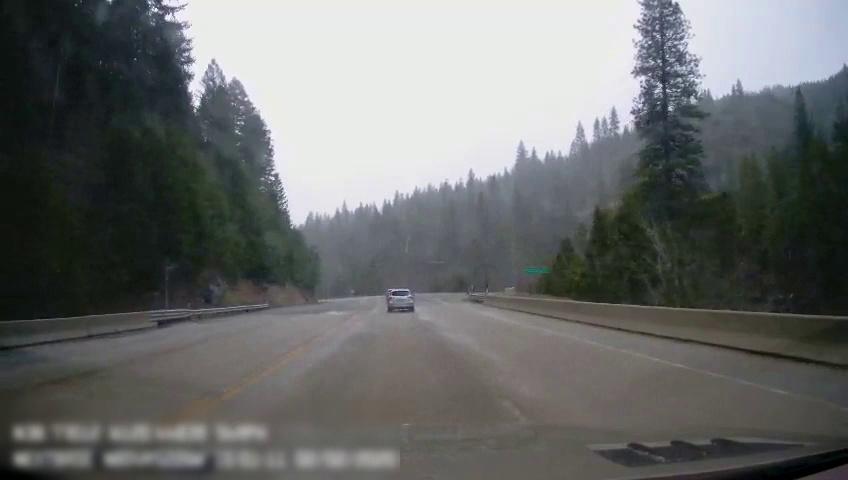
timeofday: Day
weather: Cloudy
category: Drivable Space
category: Vehicles | SUV
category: Lanes | Current Lane
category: Lanes | Opposite Lane
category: Lanes | Alternate Lane
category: Traffic | Signs